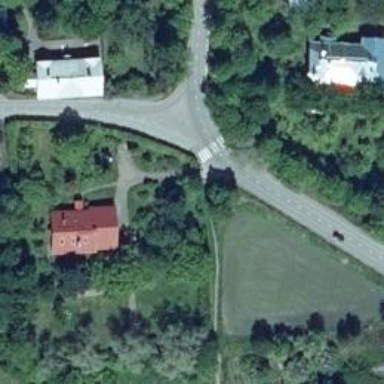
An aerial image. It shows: Uncontrolled crossing on the road.